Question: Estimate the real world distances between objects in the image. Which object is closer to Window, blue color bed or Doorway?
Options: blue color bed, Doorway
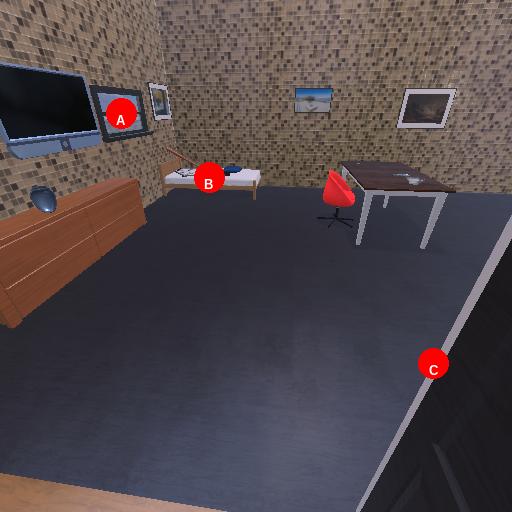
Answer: blue color bed